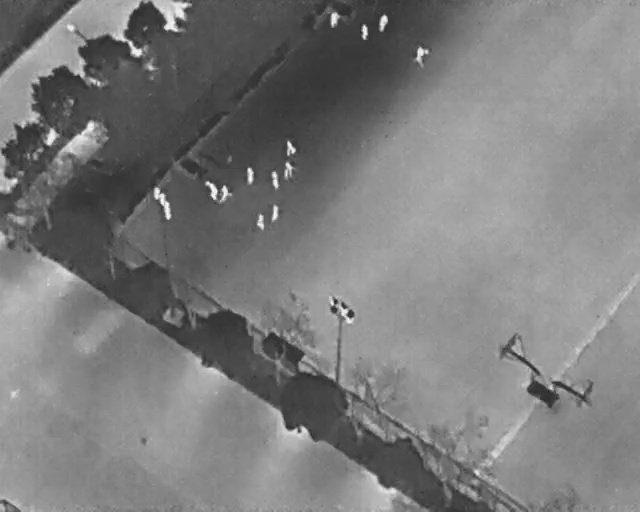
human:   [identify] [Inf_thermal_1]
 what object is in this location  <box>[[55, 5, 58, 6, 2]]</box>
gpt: <ref>1 small person at the top</ref>

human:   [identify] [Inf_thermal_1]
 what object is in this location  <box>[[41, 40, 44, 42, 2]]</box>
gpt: <ref>1 small person at the center</ref>

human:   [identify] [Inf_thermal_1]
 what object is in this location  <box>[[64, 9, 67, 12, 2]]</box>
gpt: <ref>1 large person at the top</ref>